Question: How can I add a banner to the corner of a wordpress post using css or within the post itself. I've attacked a screen of what I'd like it to look like, but I don't know how to get it done.

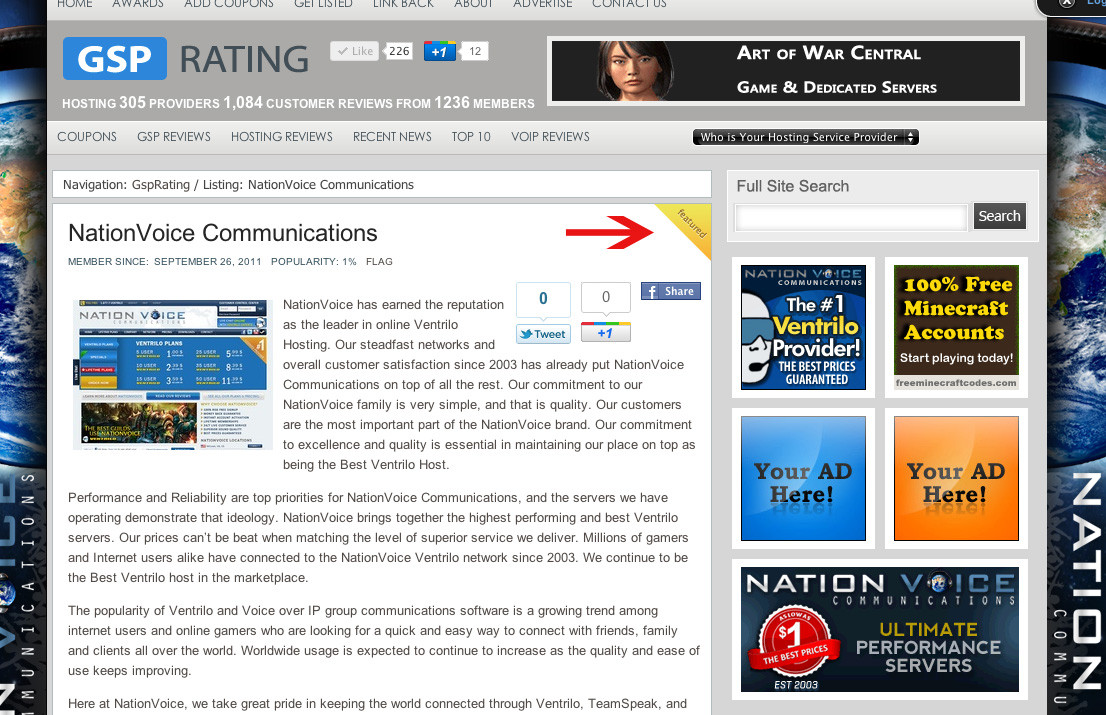
Answer: Add a background image to your post class and set the 'background-position' property to 'top right'
'''
.post {background:url('your-image.jpg') top right no-repeat}
'''